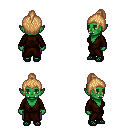
a pixel art fantasy rpg character, female body template, orc, green skin, brown robe, magenta pants, light blonde short topknot hairstyle, ghillies, four views (front, back, left, right), 2x2 character sprite sheet, small pixel art, hard edges, no anti-aliasing